Question: Consider This Query:
'''
SELECT [Order Details].OrderID,
c.CategoryName,
COUNT(c.CategoryID)
FROM [Order Details]
INNER JOIN Products p
ON p.ProductID = [Order Details].ProductID
INNER JOIN Categories c
ON c.CategoryID = p.CategoryID
GROUP BY
[Order Details].OrderID,
c.CategoryName
ORDER BY
[Order Details].OrderID
'''
this query returns this such result (Usnig Northwind Database):

I want to use Pivot with Join to get such this result:
'''
OrderID Condiments Produce Seafood Condiments Grains/Cereals ...
--------------------------------------------------------------------------------------
10250 1 1 1 0 0 ...
10251 1 0 0 0 2 ...
...
'''
How I can do this?
Thanks
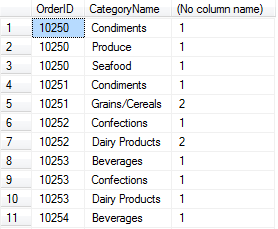
Answer: '''
WITH T
AS (SELECT [Order Details].OrderID,
c.CategoryName,
c.CategoryID
FROM [Order Details]
INNER JOIN Products p
ON p.ProductID = [Order Details].ProductID
INNER JOIN Categories c
ON c.CategoryID = p.CategoryID)
SELECT *
FROM T PIVOT ( COUNT (CategoryID) FOR CategoryName IN (
[Beverages],
[Condiments],
[Confections],
[Dairy Products],
[Grains/Cereals],
[Meat/Poultry],
[Produce],
[Seafood]) ) AS pvt
ORDER BY OrderID
'''